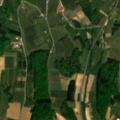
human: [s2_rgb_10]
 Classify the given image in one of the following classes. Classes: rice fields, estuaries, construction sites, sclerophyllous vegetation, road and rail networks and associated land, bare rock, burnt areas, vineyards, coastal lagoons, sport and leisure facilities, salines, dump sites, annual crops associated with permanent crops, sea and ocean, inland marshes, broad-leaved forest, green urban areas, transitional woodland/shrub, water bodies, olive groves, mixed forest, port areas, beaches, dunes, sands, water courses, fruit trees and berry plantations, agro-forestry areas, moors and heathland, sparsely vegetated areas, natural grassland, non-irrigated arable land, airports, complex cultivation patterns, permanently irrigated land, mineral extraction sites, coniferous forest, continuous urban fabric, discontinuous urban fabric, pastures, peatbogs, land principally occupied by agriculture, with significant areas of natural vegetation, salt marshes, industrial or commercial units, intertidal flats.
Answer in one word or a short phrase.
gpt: complex cultivation patterns, land principally occupied by agriculture, with significant areas of natural vegetation, broad-leaved forest